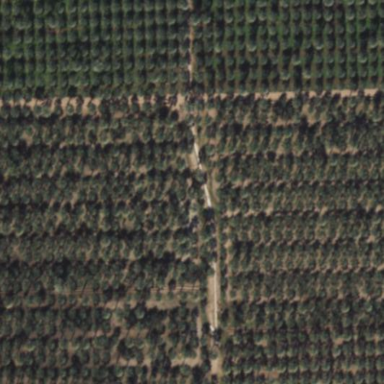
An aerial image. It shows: Orchard filled with date palms.